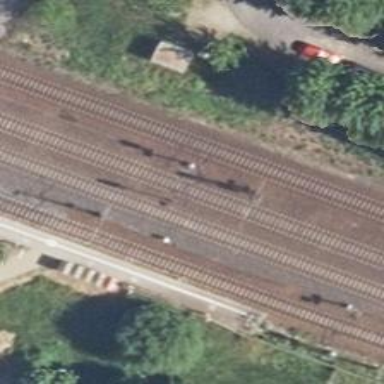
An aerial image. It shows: Railway signal.